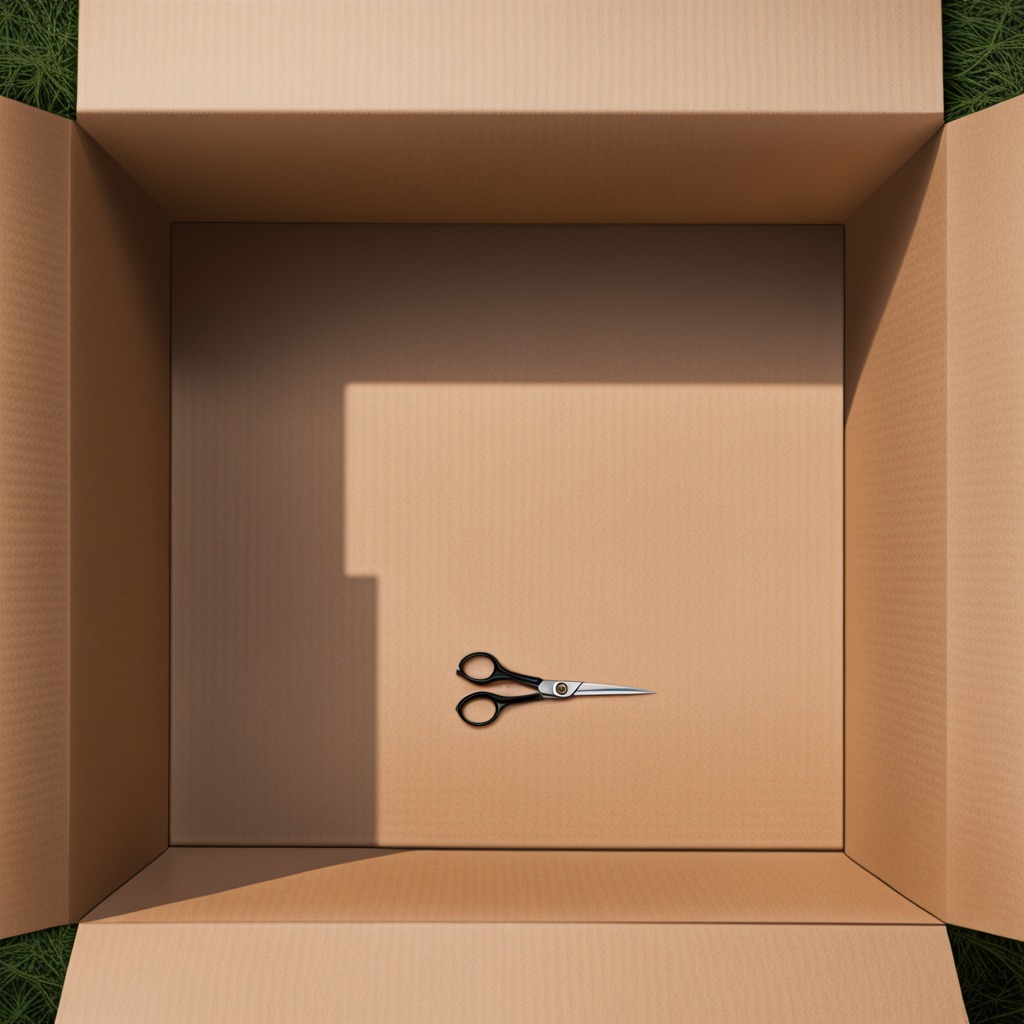
A scissor lying on the cardboard box surface